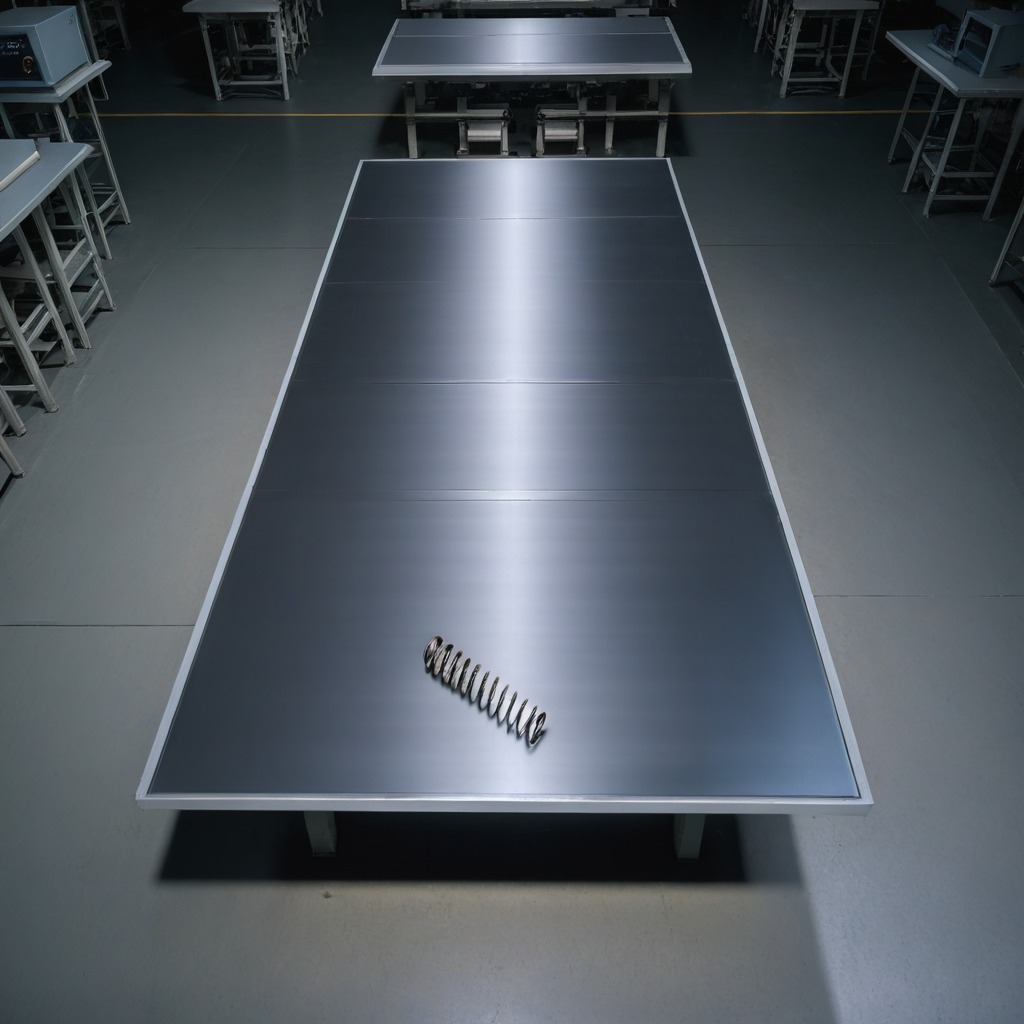
A coiled metal spring is lying on the clean empty table in the basement in the evening.